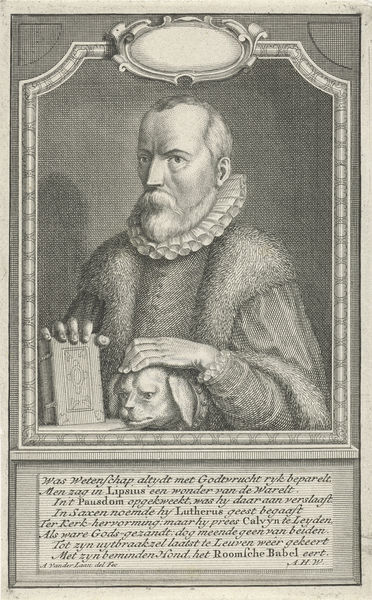
Titel: Portret van Justus Lipsius
Künstler: Adolf van der Laan
Standort: Amsterdam
Institution: Rijksmuseum
Schlagwörter: hand, mann, weiß, finger, grau, ohr, schwarz, hund, ornament, bart, hemd, kragen, pelz, rahmen, spitze, hände, portrait, porträt, öl, gewand, haare, mantel, person, ohren, schrift, deutsch, oberkörper, unterschrift, buch, druck, text, halbglatze, streicheln, grab, leipzig, englisch, latein, äl, katz, denkmahl, lipsius